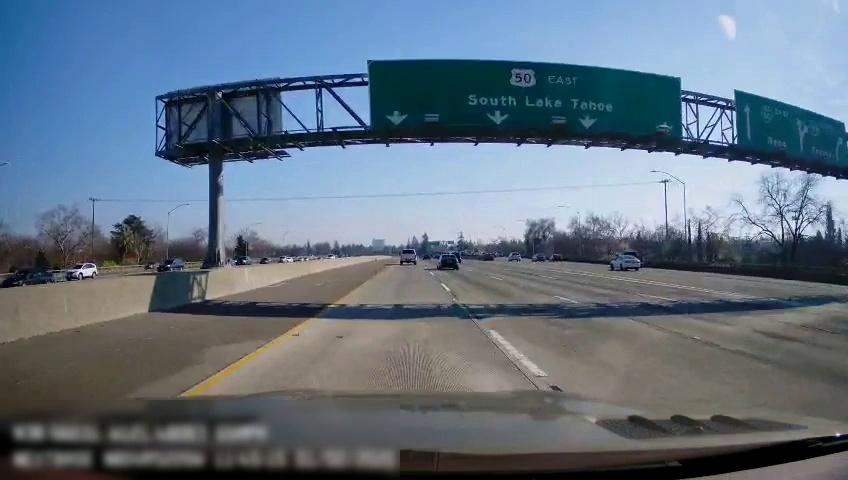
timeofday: Day
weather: Sunny
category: Drivable Space
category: Vehicles | Car
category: Vehicles | SUV
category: Vehicles | Car
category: Vehicles | SUV
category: Vehicles | SUV
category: Vehicles | Car
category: Drivable Space
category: Vehicles | Truck
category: Vehicles | Truck
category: Vehicles | Car
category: Vehicles | SUV
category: Vehicles | Car
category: Vehicles | Car
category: Vehicles | Car
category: Vehicles | Car
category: Lanes | Current Lane
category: Lanes | Current Lane
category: Lanes | Alternate Lane
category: Lanes | Alternate Lane
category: Lanes | Alternate Lane
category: Lanes | Alternate Lane
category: Traffic | Signs
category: Traffic | Signs
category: Traffic | Signs